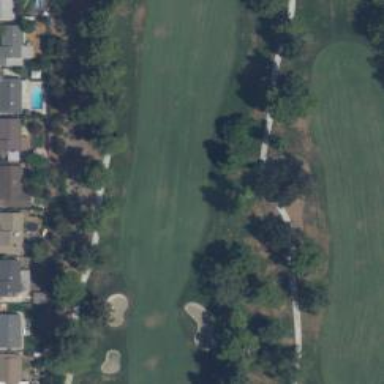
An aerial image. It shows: View of golf hole.